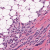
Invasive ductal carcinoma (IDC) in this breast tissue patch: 0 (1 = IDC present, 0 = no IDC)